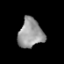
Tissue: prostate
Cell type: Fibroblasts
Senescence score: 0.7189
Nuclear area (px): 698
Mean DAPI intensity: 151.709